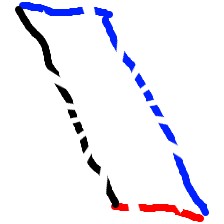
Shape: parallelogram